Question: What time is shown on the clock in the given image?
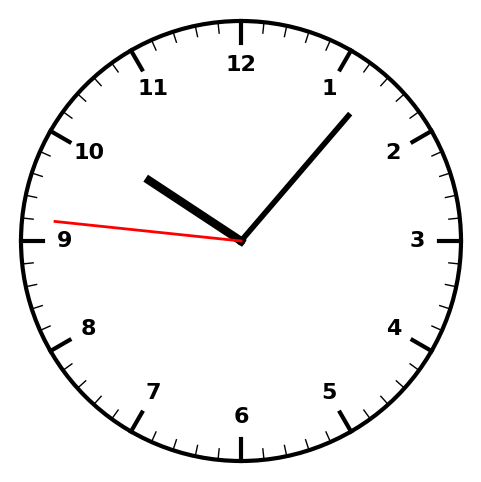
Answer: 10:06:46